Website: walmart
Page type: customer-info-address
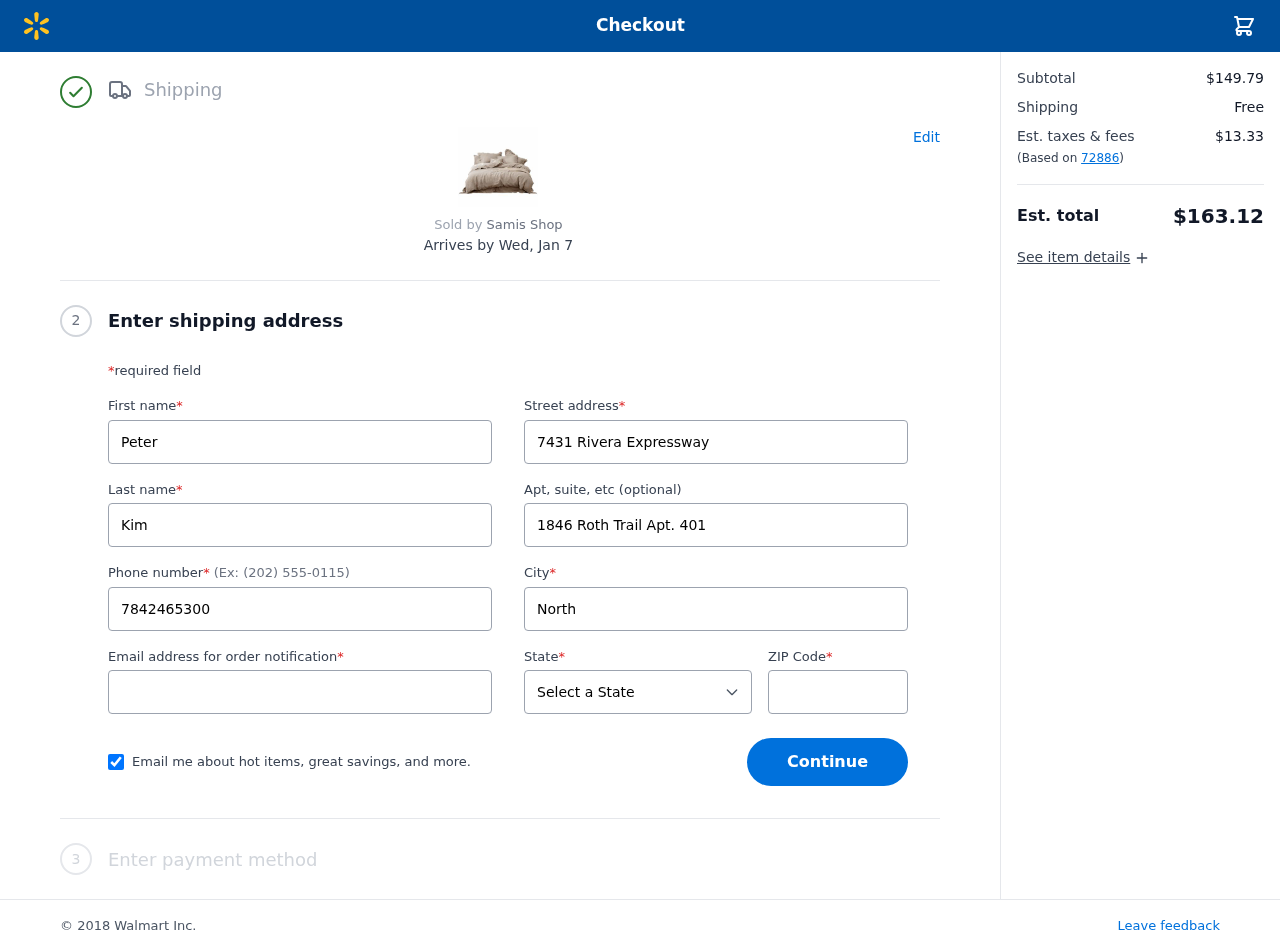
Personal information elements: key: PII_CITY
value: North Christophermouth
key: PII_EMAIL
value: pkim@gmail.com
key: PII_FIRSTNAME
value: Peter
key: PII_LASTNAME
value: Kim
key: PII_PHONE
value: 7842465300
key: PII_POSTCODE
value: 72886
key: PII_STATE
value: New York
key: PII_STREET
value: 7431 Rivera Expressway
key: PII_STREET2
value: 1846 Roth Trail Apt. 401
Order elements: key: ORDER_DELIVERY_DATE
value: Wed, Jan 7
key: ORDER_SUBTOTAL
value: $149.79
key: ORDER_SHIPPING_COST
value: Free
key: ORDER_TAX
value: $13.33
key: ORDER_TOTAL
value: $163.12